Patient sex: M
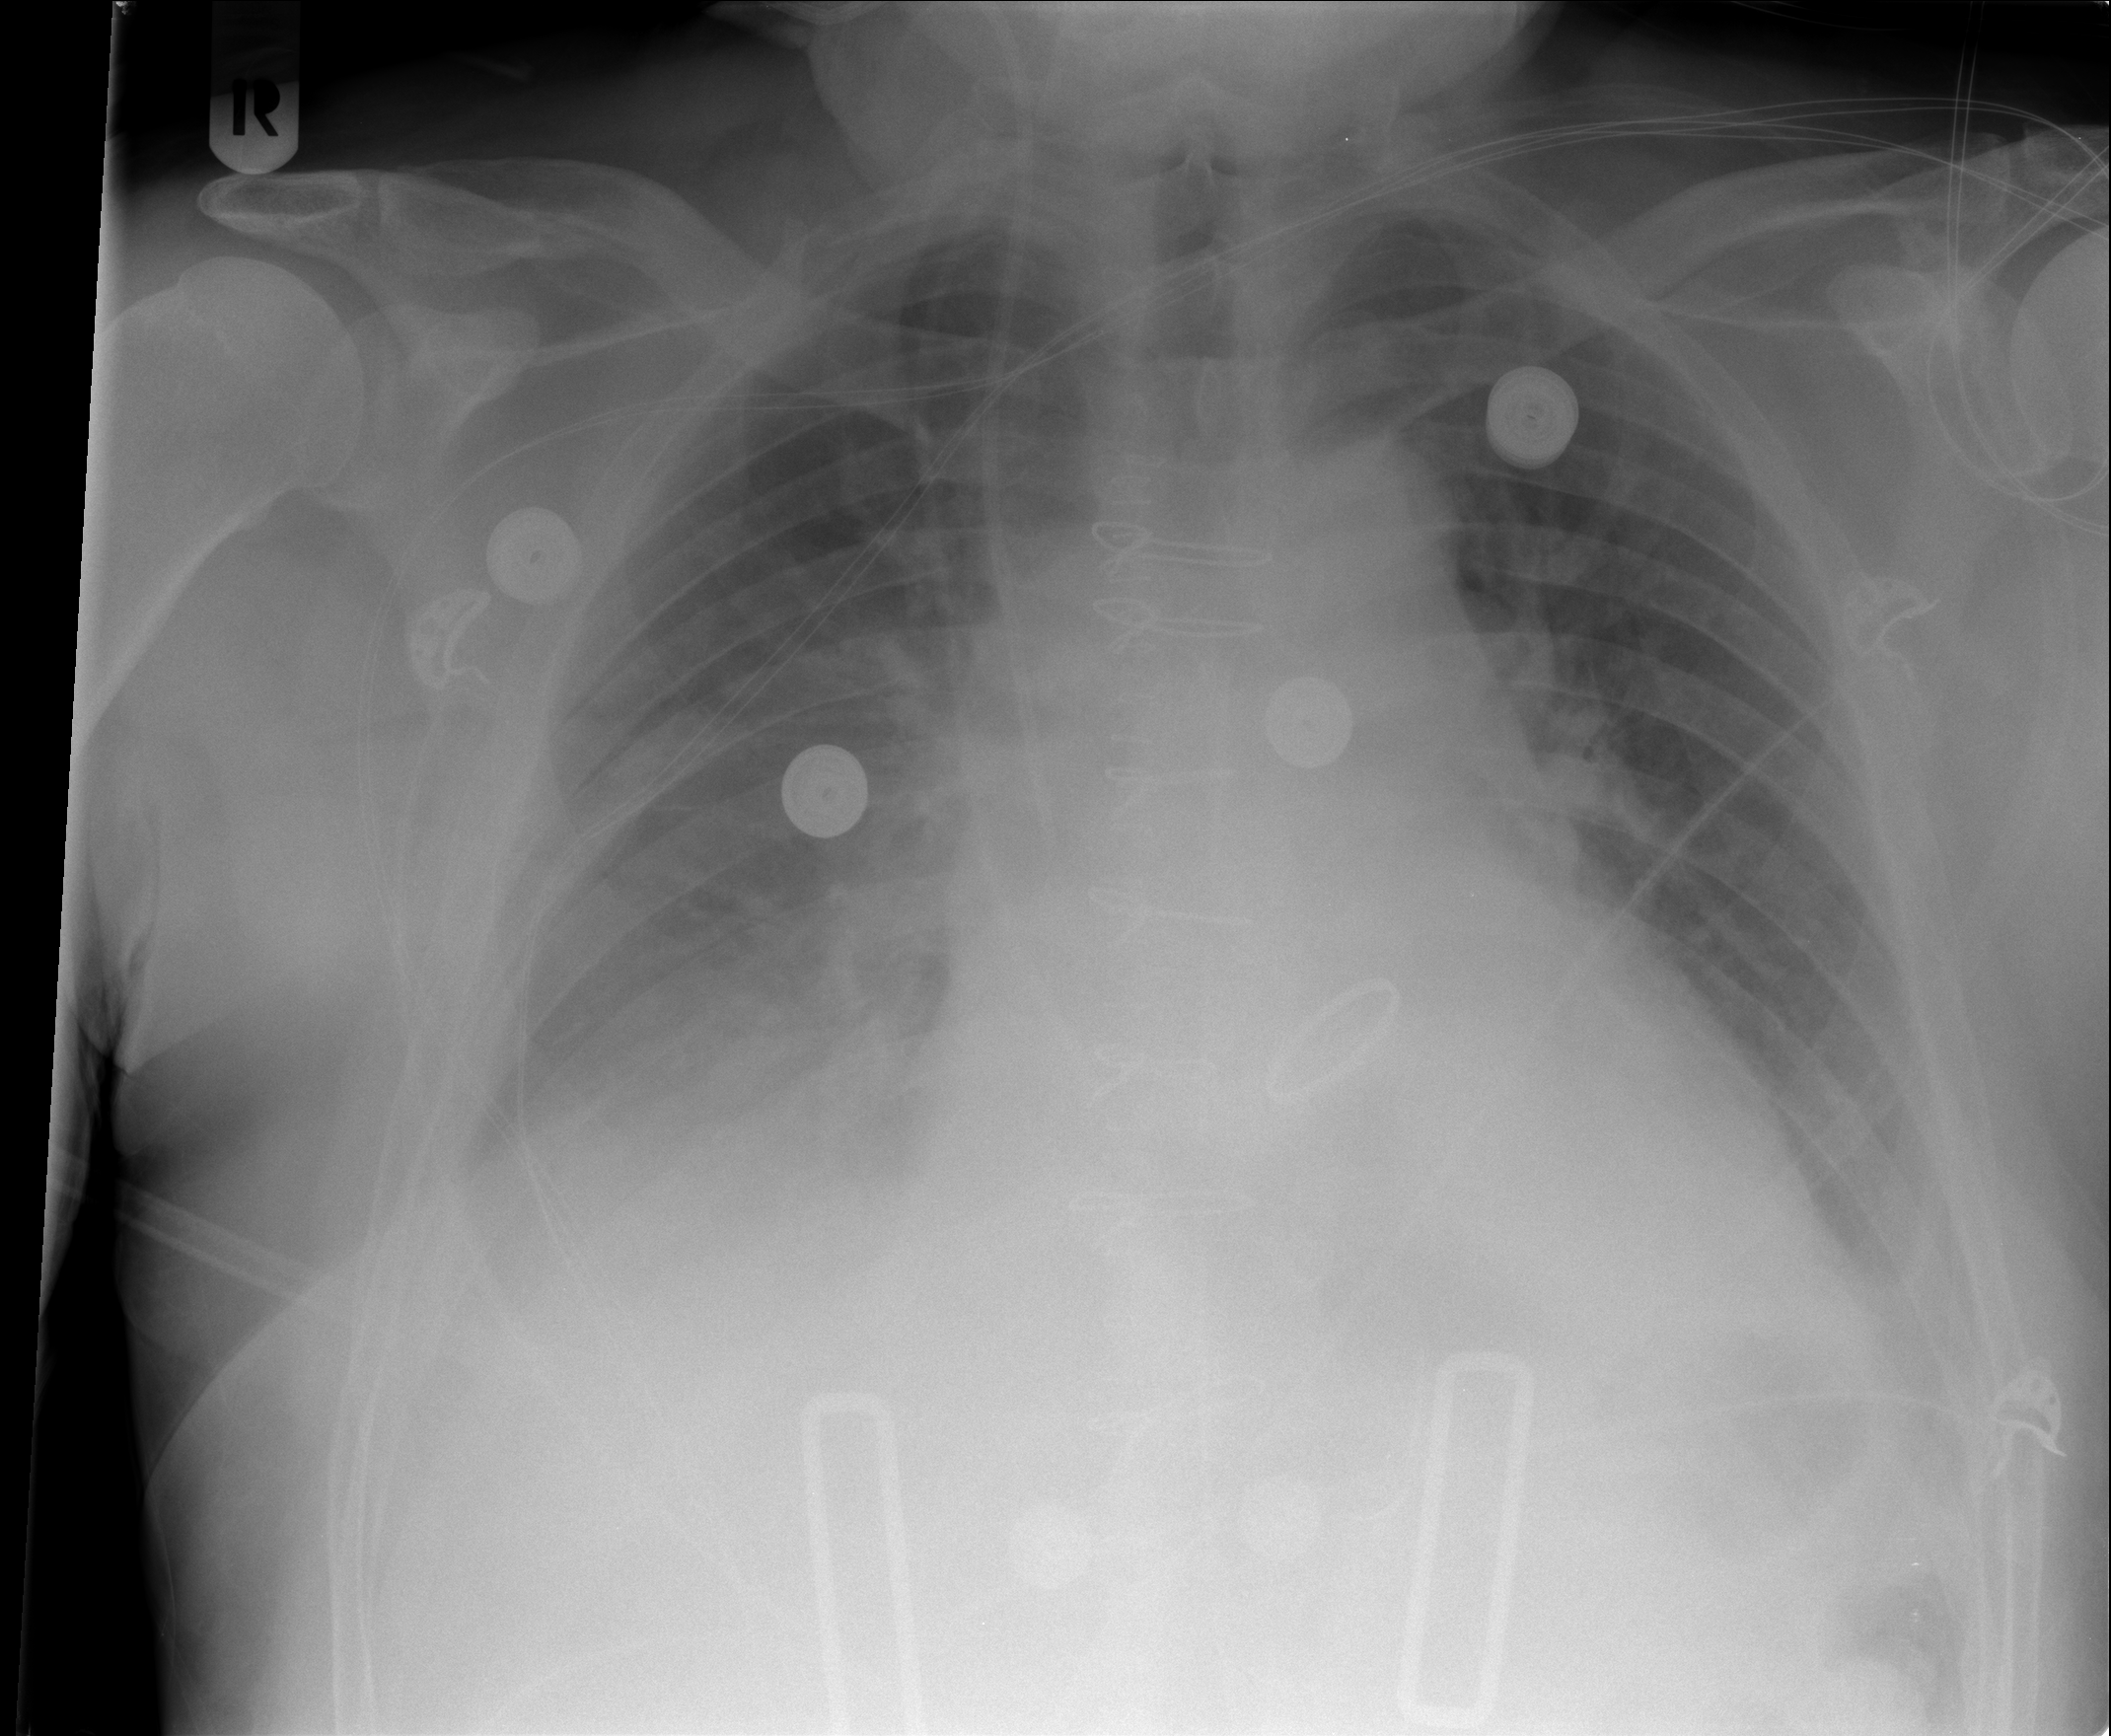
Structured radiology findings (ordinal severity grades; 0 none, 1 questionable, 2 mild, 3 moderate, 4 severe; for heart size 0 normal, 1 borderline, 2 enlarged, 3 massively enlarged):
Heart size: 2
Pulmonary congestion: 1
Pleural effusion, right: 2
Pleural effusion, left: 1
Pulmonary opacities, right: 0
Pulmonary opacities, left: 0
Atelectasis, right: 0
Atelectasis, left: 0